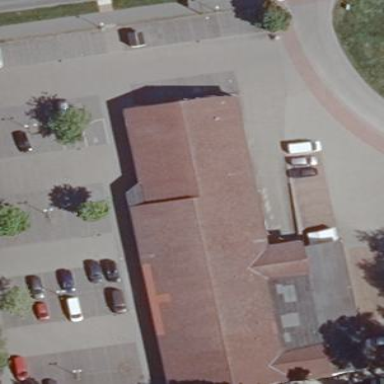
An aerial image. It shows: Retail building.